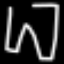
Label: pants